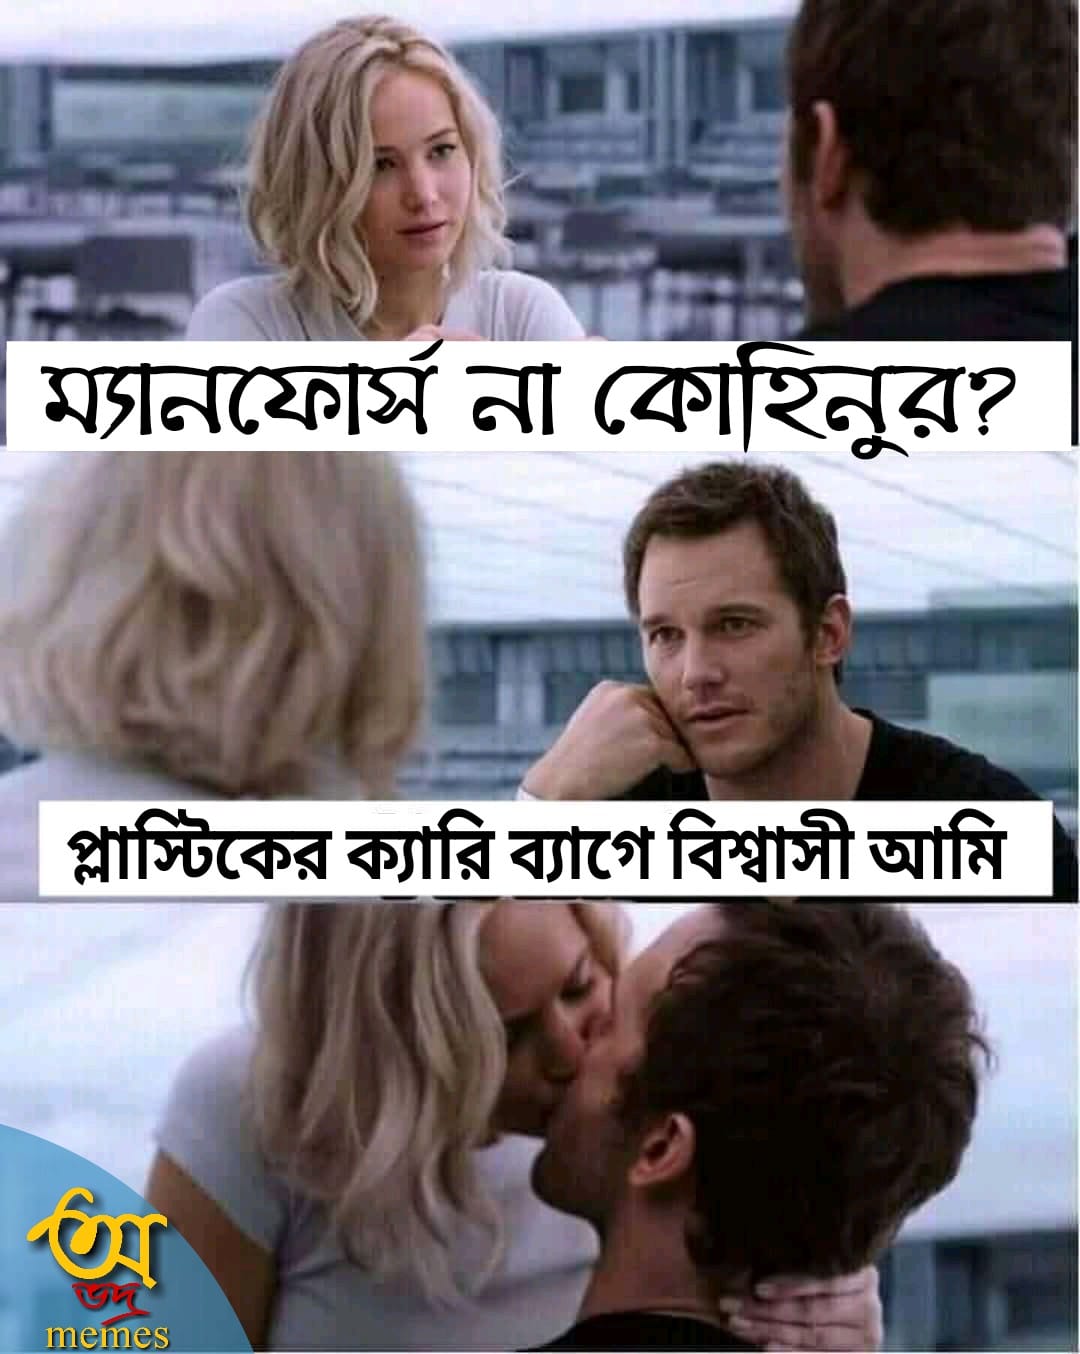
Caption: ম্যানফোর্স না কোহিনুর ?     প্লাস্টিকের ক্যারি ব্যাগে বিশ্বাসী আমি
Label: non-hate